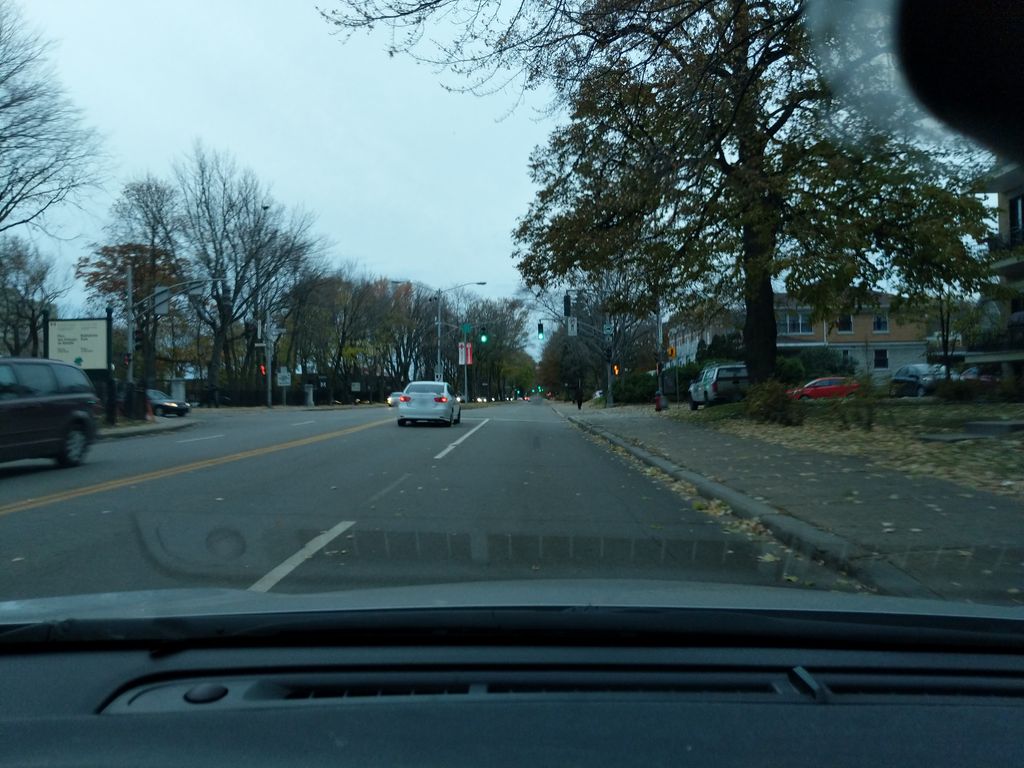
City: quebec_city